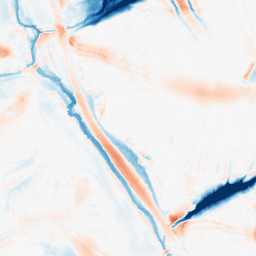
Category: morphological
Decomposition family: tophat_combined
Decomposition parameters: size: 20
Upsampling method: bicubic
Upsampling parameters: scale: 2
Upsampling scale: 2